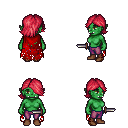
a pixel art fantasy rpg character, female body template, orc, green skin, red tattered cape, magenta pants, ruby red swoop hairstyle, brown shoes, dagger, four views (front, back, left, right), 2x2 character sprite sheet, small pixel art, hard edges, no anti-aliasing